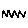
Label: zigzag